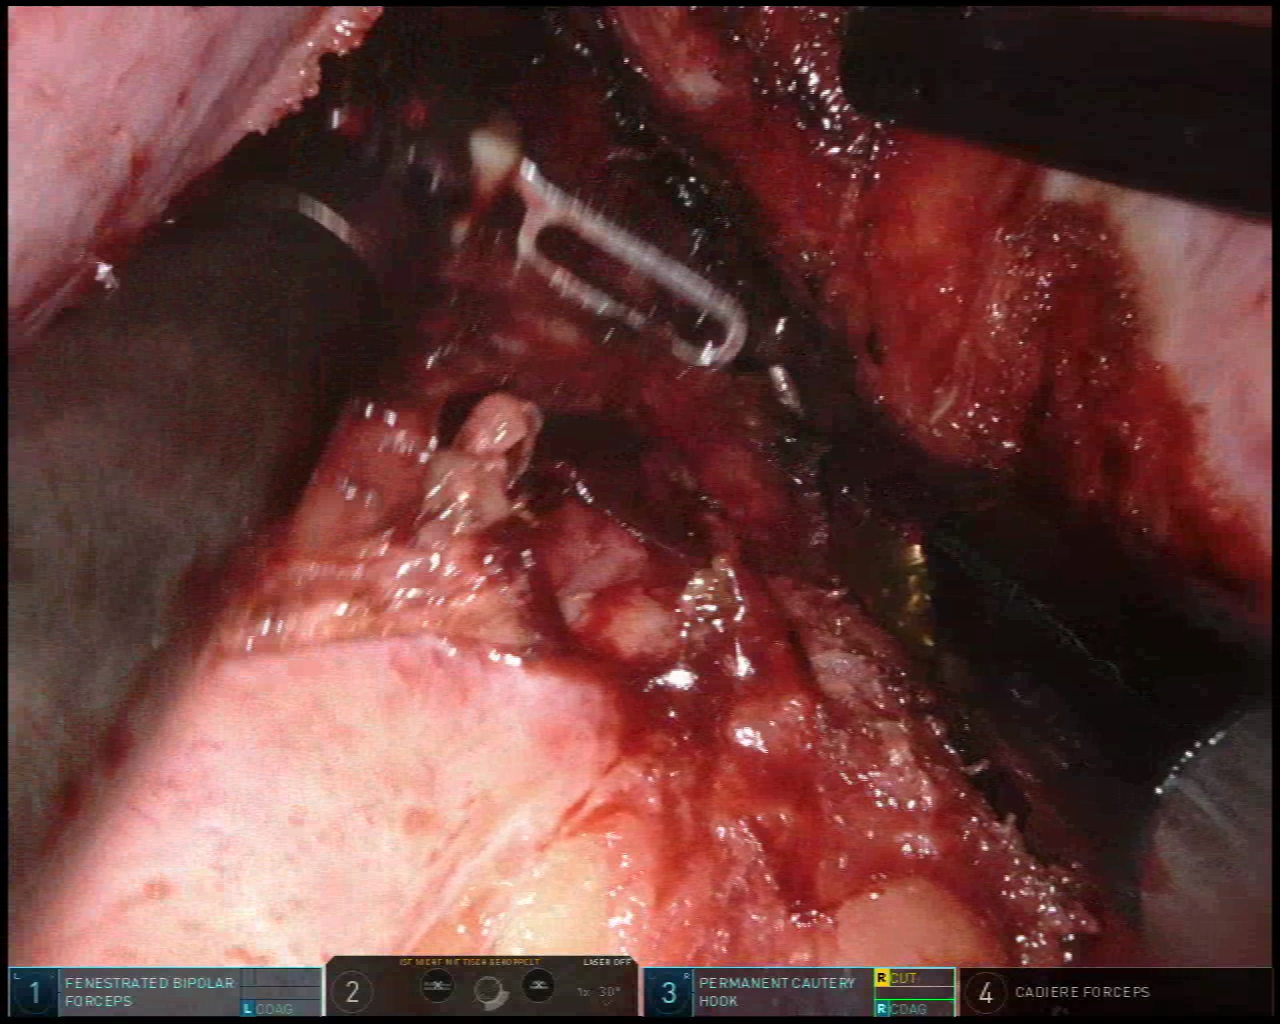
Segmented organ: vesicular_glands
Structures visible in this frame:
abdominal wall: no
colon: no
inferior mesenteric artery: no
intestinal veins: no
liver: no
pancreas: no
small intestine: no
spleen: no
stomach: no
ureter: no
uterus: no
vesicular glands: yes